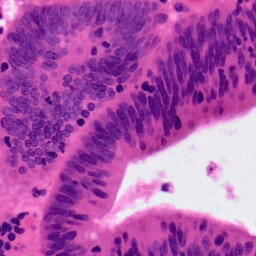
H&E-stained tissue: Colon